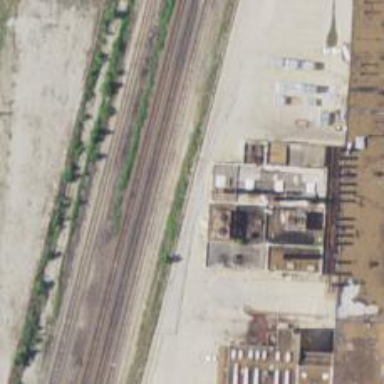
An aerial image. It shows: Disused railway.